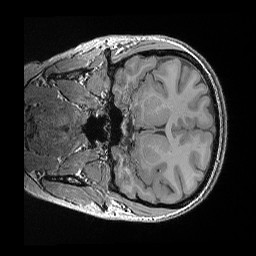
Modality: T1w
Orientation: coronal
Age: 18
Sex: female
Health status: healthy
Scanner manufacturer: siemens
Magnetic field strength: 3 T
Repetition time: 0.02 s
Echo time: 0.00492 s